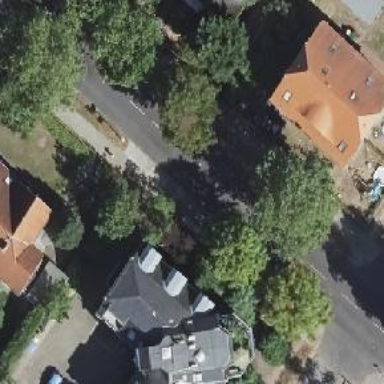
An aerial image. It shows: Sidewalk.